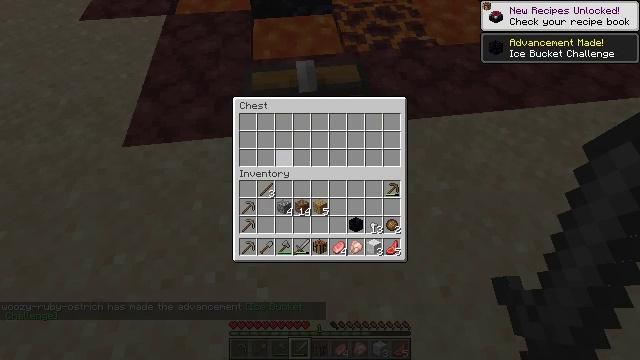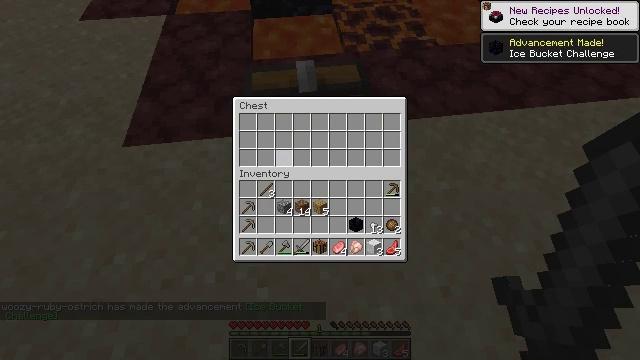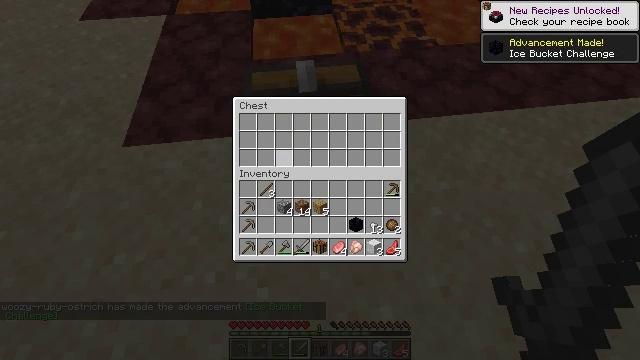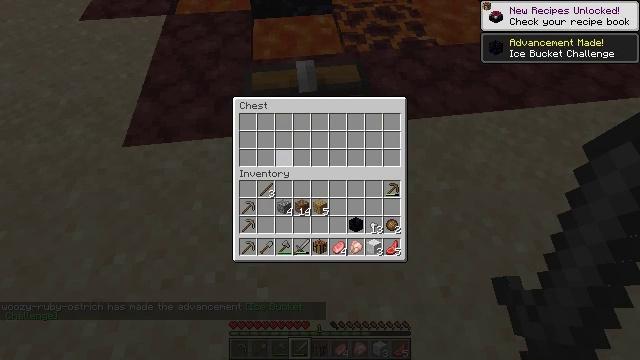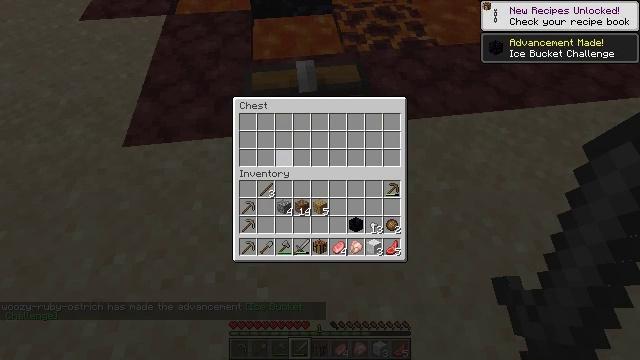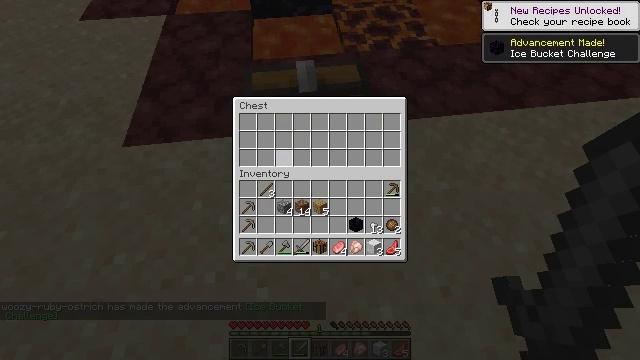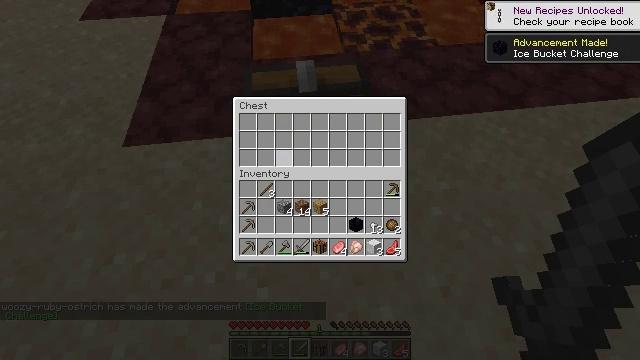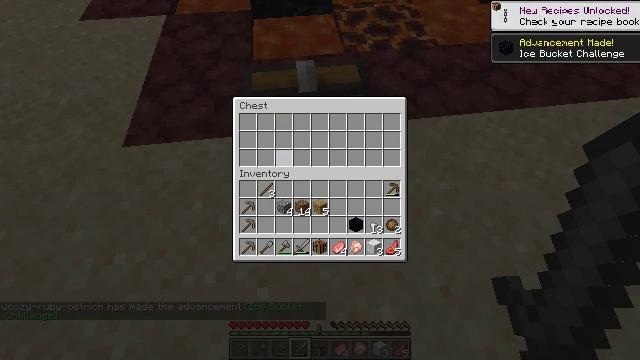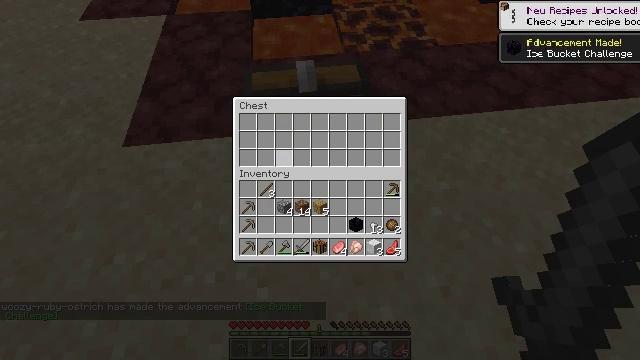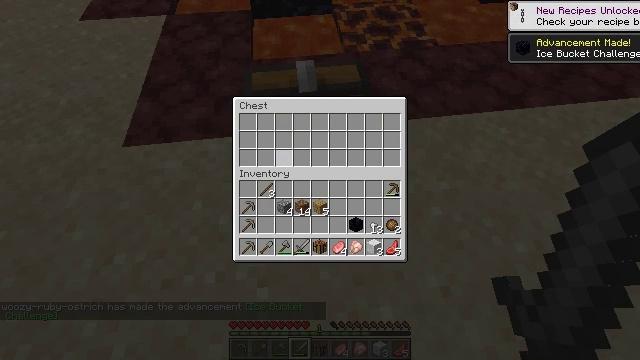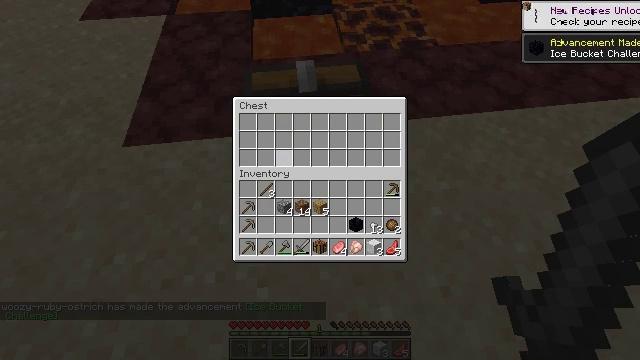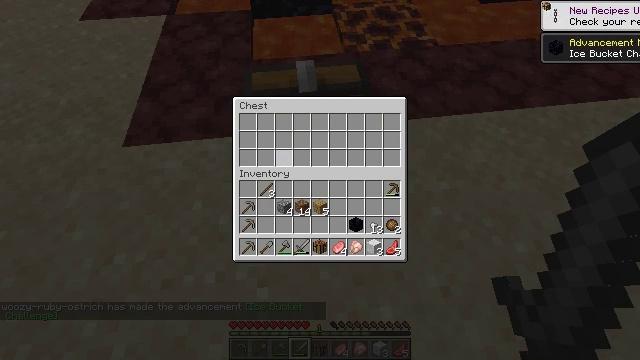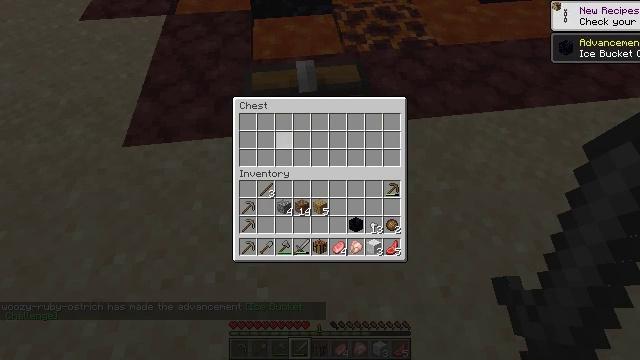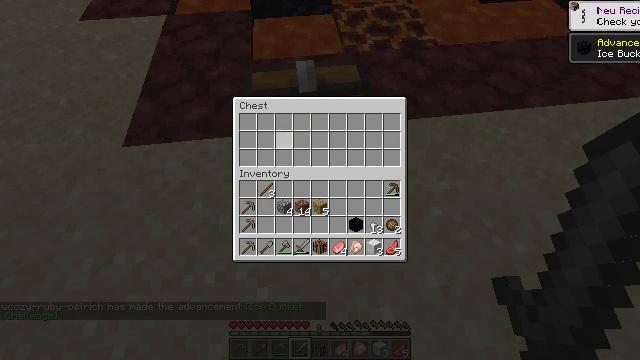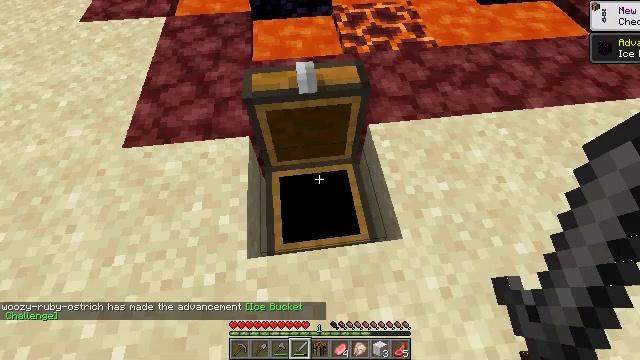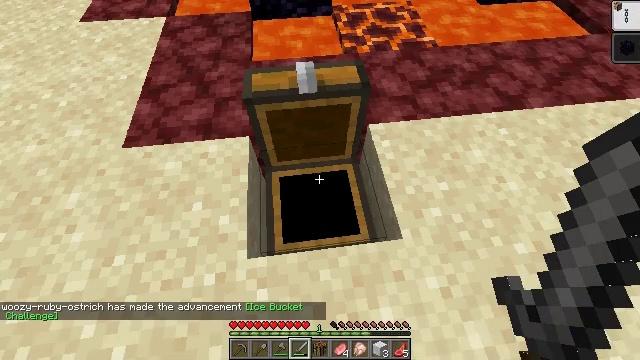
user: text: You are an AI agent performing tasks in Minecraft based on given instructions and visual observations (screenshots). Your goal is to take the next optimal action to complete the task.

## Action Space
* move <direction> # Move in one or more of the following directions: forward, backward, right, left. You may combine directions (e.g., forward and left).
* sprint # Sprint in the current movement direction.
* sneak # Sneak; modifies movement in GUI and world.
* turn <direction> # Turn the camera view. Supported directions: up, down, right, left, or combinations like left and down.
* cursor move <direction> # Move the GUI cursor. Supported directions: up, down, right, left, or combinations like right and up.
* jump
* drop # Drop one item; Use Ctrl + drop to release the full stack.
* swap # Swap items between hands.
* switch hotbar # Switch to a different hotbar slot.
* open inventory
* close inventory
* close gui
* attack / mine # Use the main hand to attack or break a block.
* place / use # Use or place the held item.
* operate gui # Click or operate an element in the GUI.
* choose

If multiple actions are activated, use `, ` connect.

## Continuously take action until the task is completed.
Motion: motion action
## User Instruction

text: Mine the chest to collect it.
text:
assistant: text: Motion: sneak
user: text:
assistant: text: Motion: sneak
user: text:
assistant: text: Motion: sneak
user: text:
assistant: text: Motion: sneak
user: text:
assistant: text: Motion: sneak
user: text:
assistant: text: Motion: sneak
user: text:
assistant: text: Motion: sneak
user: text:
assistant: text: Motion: sneak, operate gui
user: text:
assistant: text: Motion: sneak, operate gui
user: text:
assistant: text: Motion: sneak, operate gui
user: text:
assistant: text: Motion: sneak
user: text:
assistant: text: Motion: sneak
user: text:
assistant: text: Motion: no_op
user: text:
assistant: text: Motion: no_op
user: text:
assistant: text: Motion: close gui
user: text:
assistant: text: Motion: no_op
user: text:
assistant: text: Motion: turn left
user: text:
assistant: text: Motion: turn left
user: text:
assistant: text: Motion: turn left
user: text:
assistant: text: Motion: no_op
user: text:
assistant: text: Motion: no_op
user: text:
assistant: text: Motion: no_op
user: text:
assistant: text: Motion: no_op
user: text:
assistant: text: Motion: switch to hotbar 1
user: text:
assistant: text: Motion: switch to hotbar 1
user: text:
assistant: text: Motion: turn down, switch to hotbar 1
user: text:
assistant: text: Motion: turn down, switch to hotbar 1
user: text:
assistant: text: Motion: no_op
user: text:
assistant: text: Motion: attack / mine
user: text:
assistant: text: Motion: attack / mine